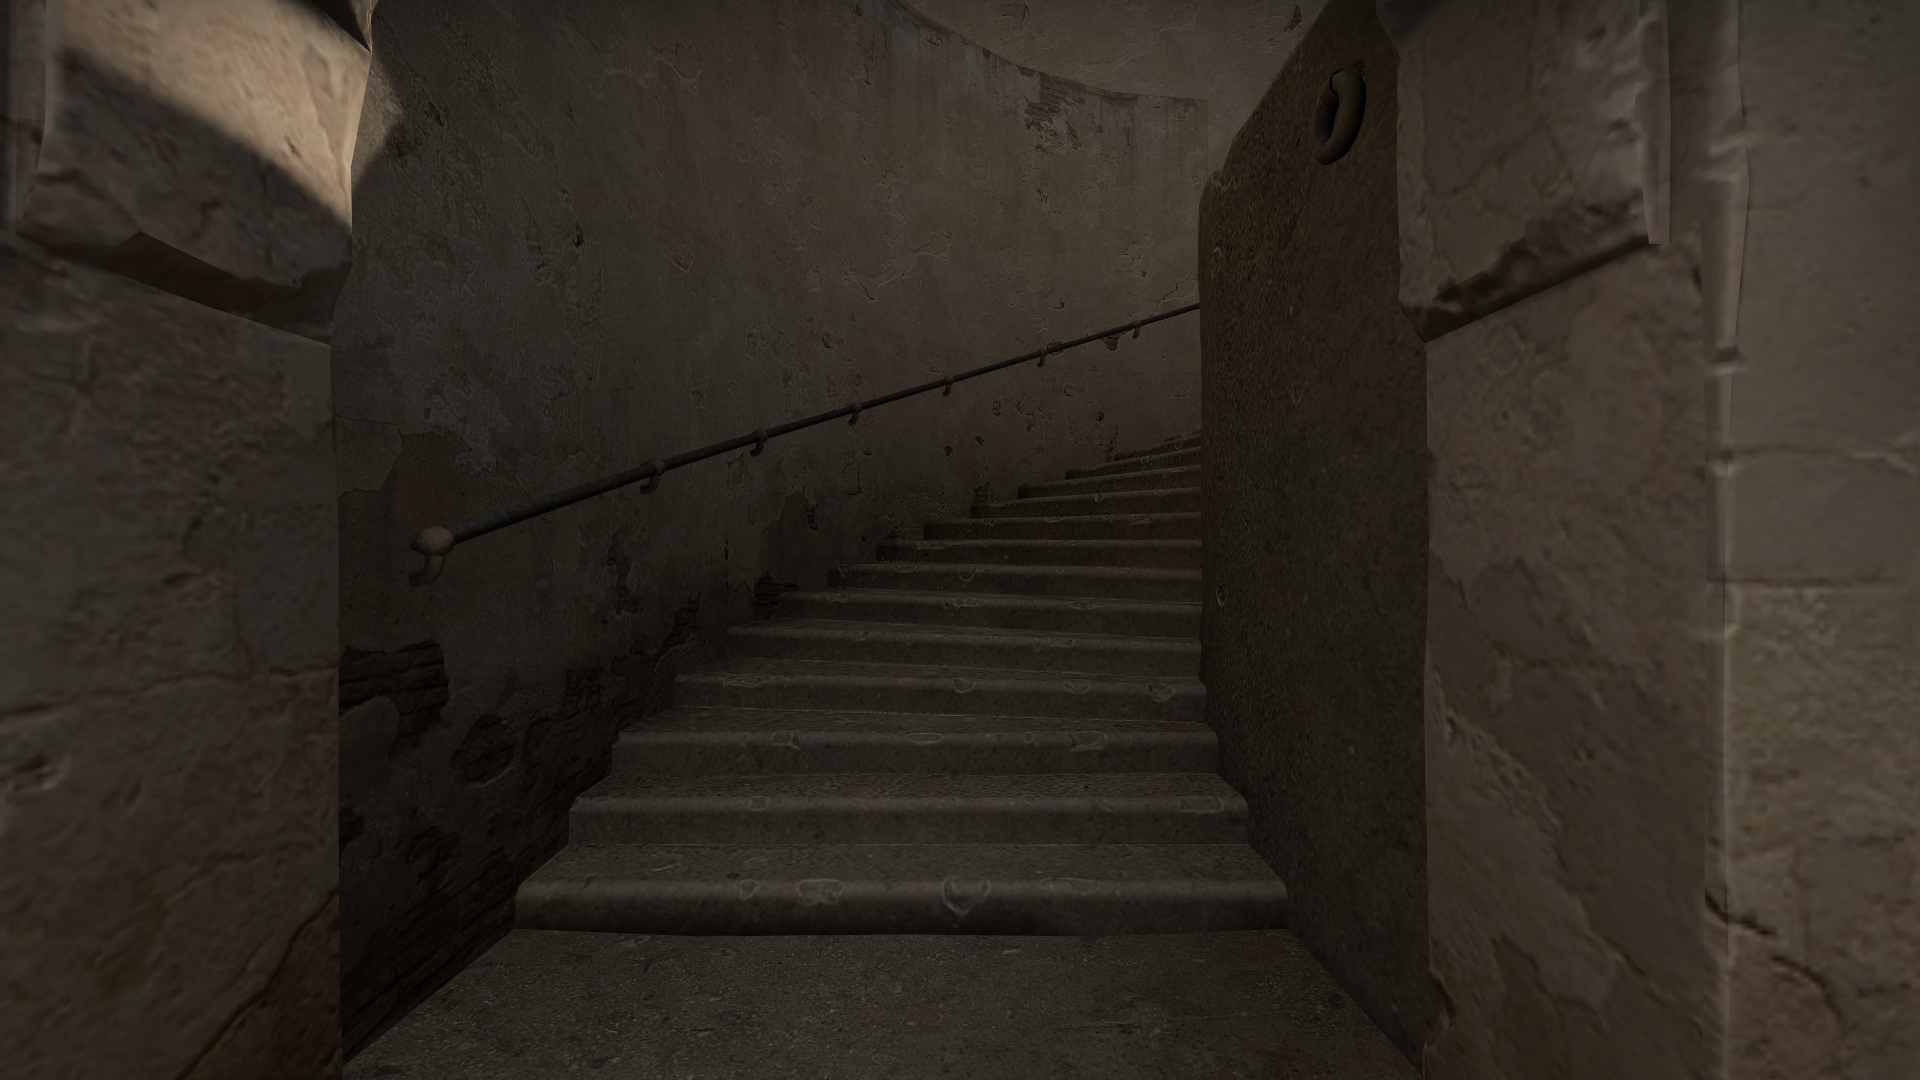
Map: de_dust2